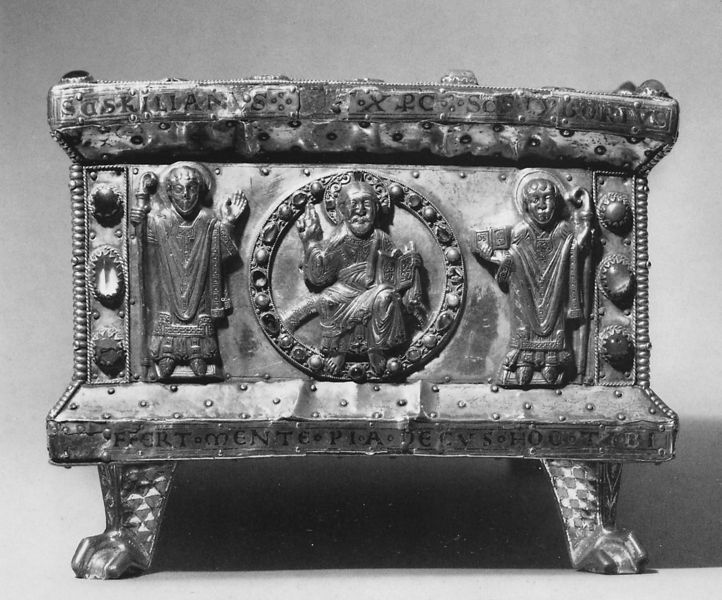
Titel: Tragaltar aus dem Dom zu Paderborn
Künstler: Roger von Helmarshausen
Institution: Paderborn, Erzbischöfliches Diözesanmuseum
Schlagwörter: gott, sitzen, gold, edelsteine, perlen, kreis, relief, füße, schrift, stab, bank, figuren, inschrift, metall, pfoten, foto, truhe, buch, dose, vergoldet, schwarzweiß, text, gravur, kasten, pfote, heiligenschein, löwen, kristall, christus, jesus, edelstein, heiliger, heilige, museum, schatulle, kunsthandwerk, kästchen, nürnberg, tabernakel, mandorla, apostel, abt, löwenfüße, reliquiar, goldschmiedearbeit, salvator mundi, buchstabel